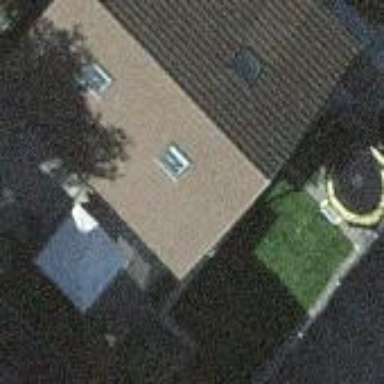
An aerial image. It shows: Garage.